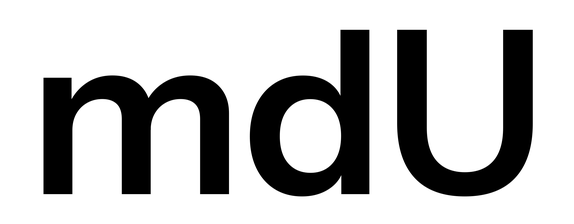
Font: InstrumentSans_SemiBold